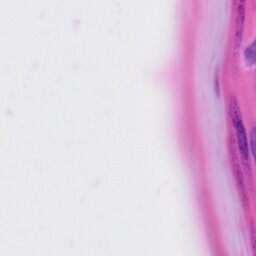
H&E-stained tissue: Skin